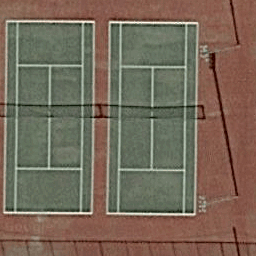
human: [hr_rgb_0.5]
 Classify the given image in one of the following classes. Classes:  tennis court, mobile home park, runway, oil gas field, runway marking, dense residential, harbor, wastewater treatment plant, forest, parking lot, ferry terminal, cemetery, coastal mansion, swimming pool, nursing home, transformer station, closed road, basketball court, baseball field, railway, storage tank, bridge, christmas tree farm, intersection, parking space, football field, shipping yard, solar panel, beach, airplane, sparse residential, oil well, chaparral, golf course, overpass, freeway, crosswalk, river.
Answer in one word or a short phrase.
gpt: tennis court